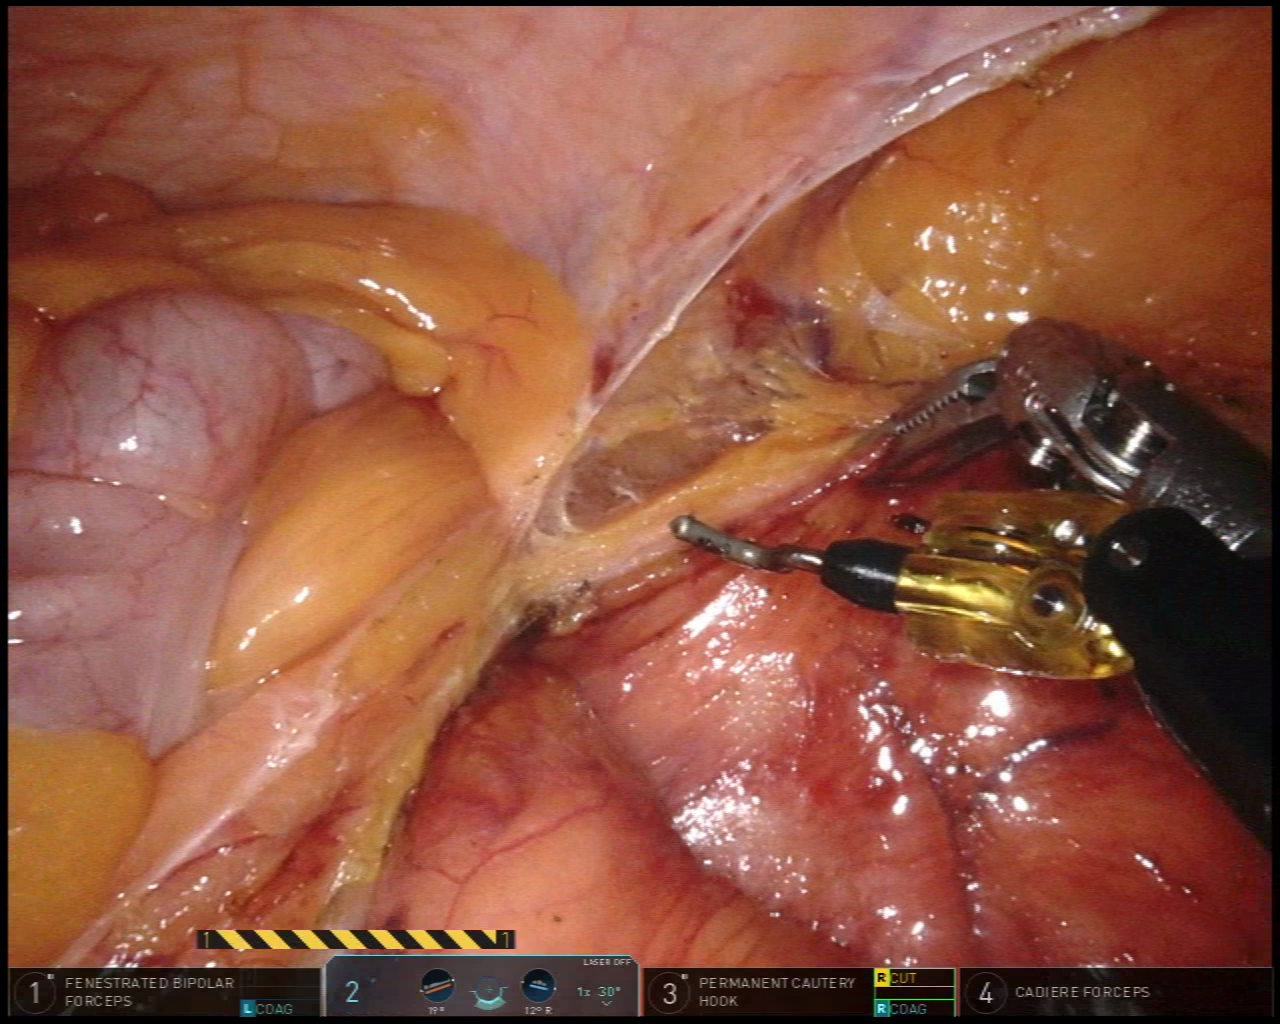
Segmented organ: colon
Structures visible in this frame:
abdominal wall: yes
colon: yes
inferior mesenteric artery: no
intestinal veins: no
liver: no
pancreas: no
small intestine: no
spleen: no
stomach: no
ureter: no
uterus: no
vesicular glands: no